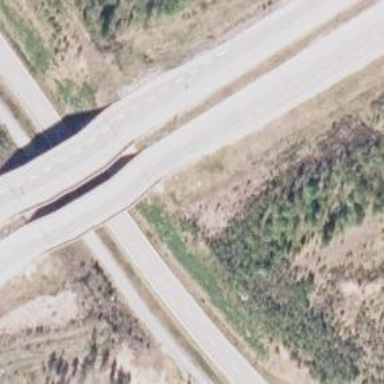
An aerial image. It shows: Trunk highway bridge with asphalt surface.